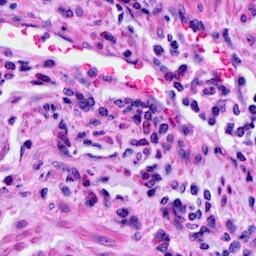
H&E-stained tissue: Cervix